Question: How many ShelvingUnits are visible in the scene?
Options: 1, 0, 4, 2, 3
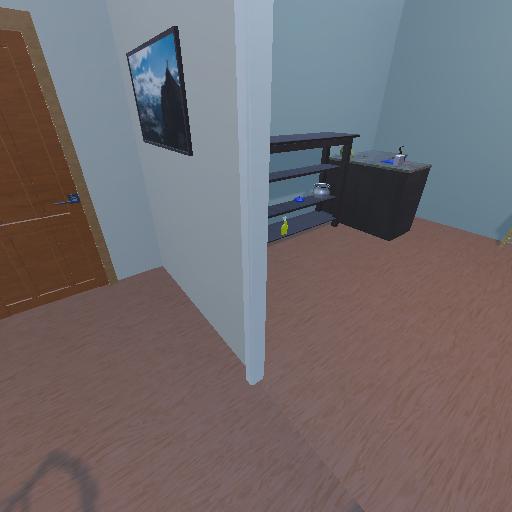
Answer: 1